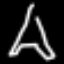
Label: The Eiffel Tower